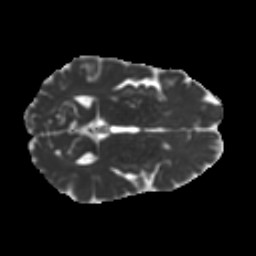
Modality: MD
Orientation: axial
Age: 60
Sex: male
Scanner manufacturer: ge
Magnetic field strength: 3 T
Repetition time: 7.8 s
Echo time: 0.061 s